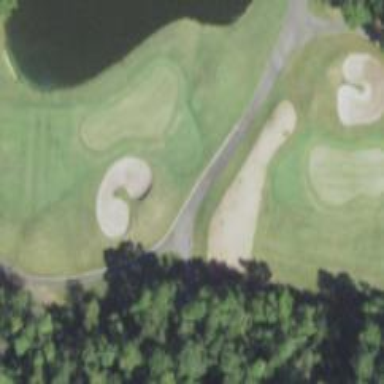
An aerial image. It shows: Golf cartpath that is also road path.